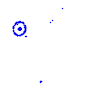
Particle: proton